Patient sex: M
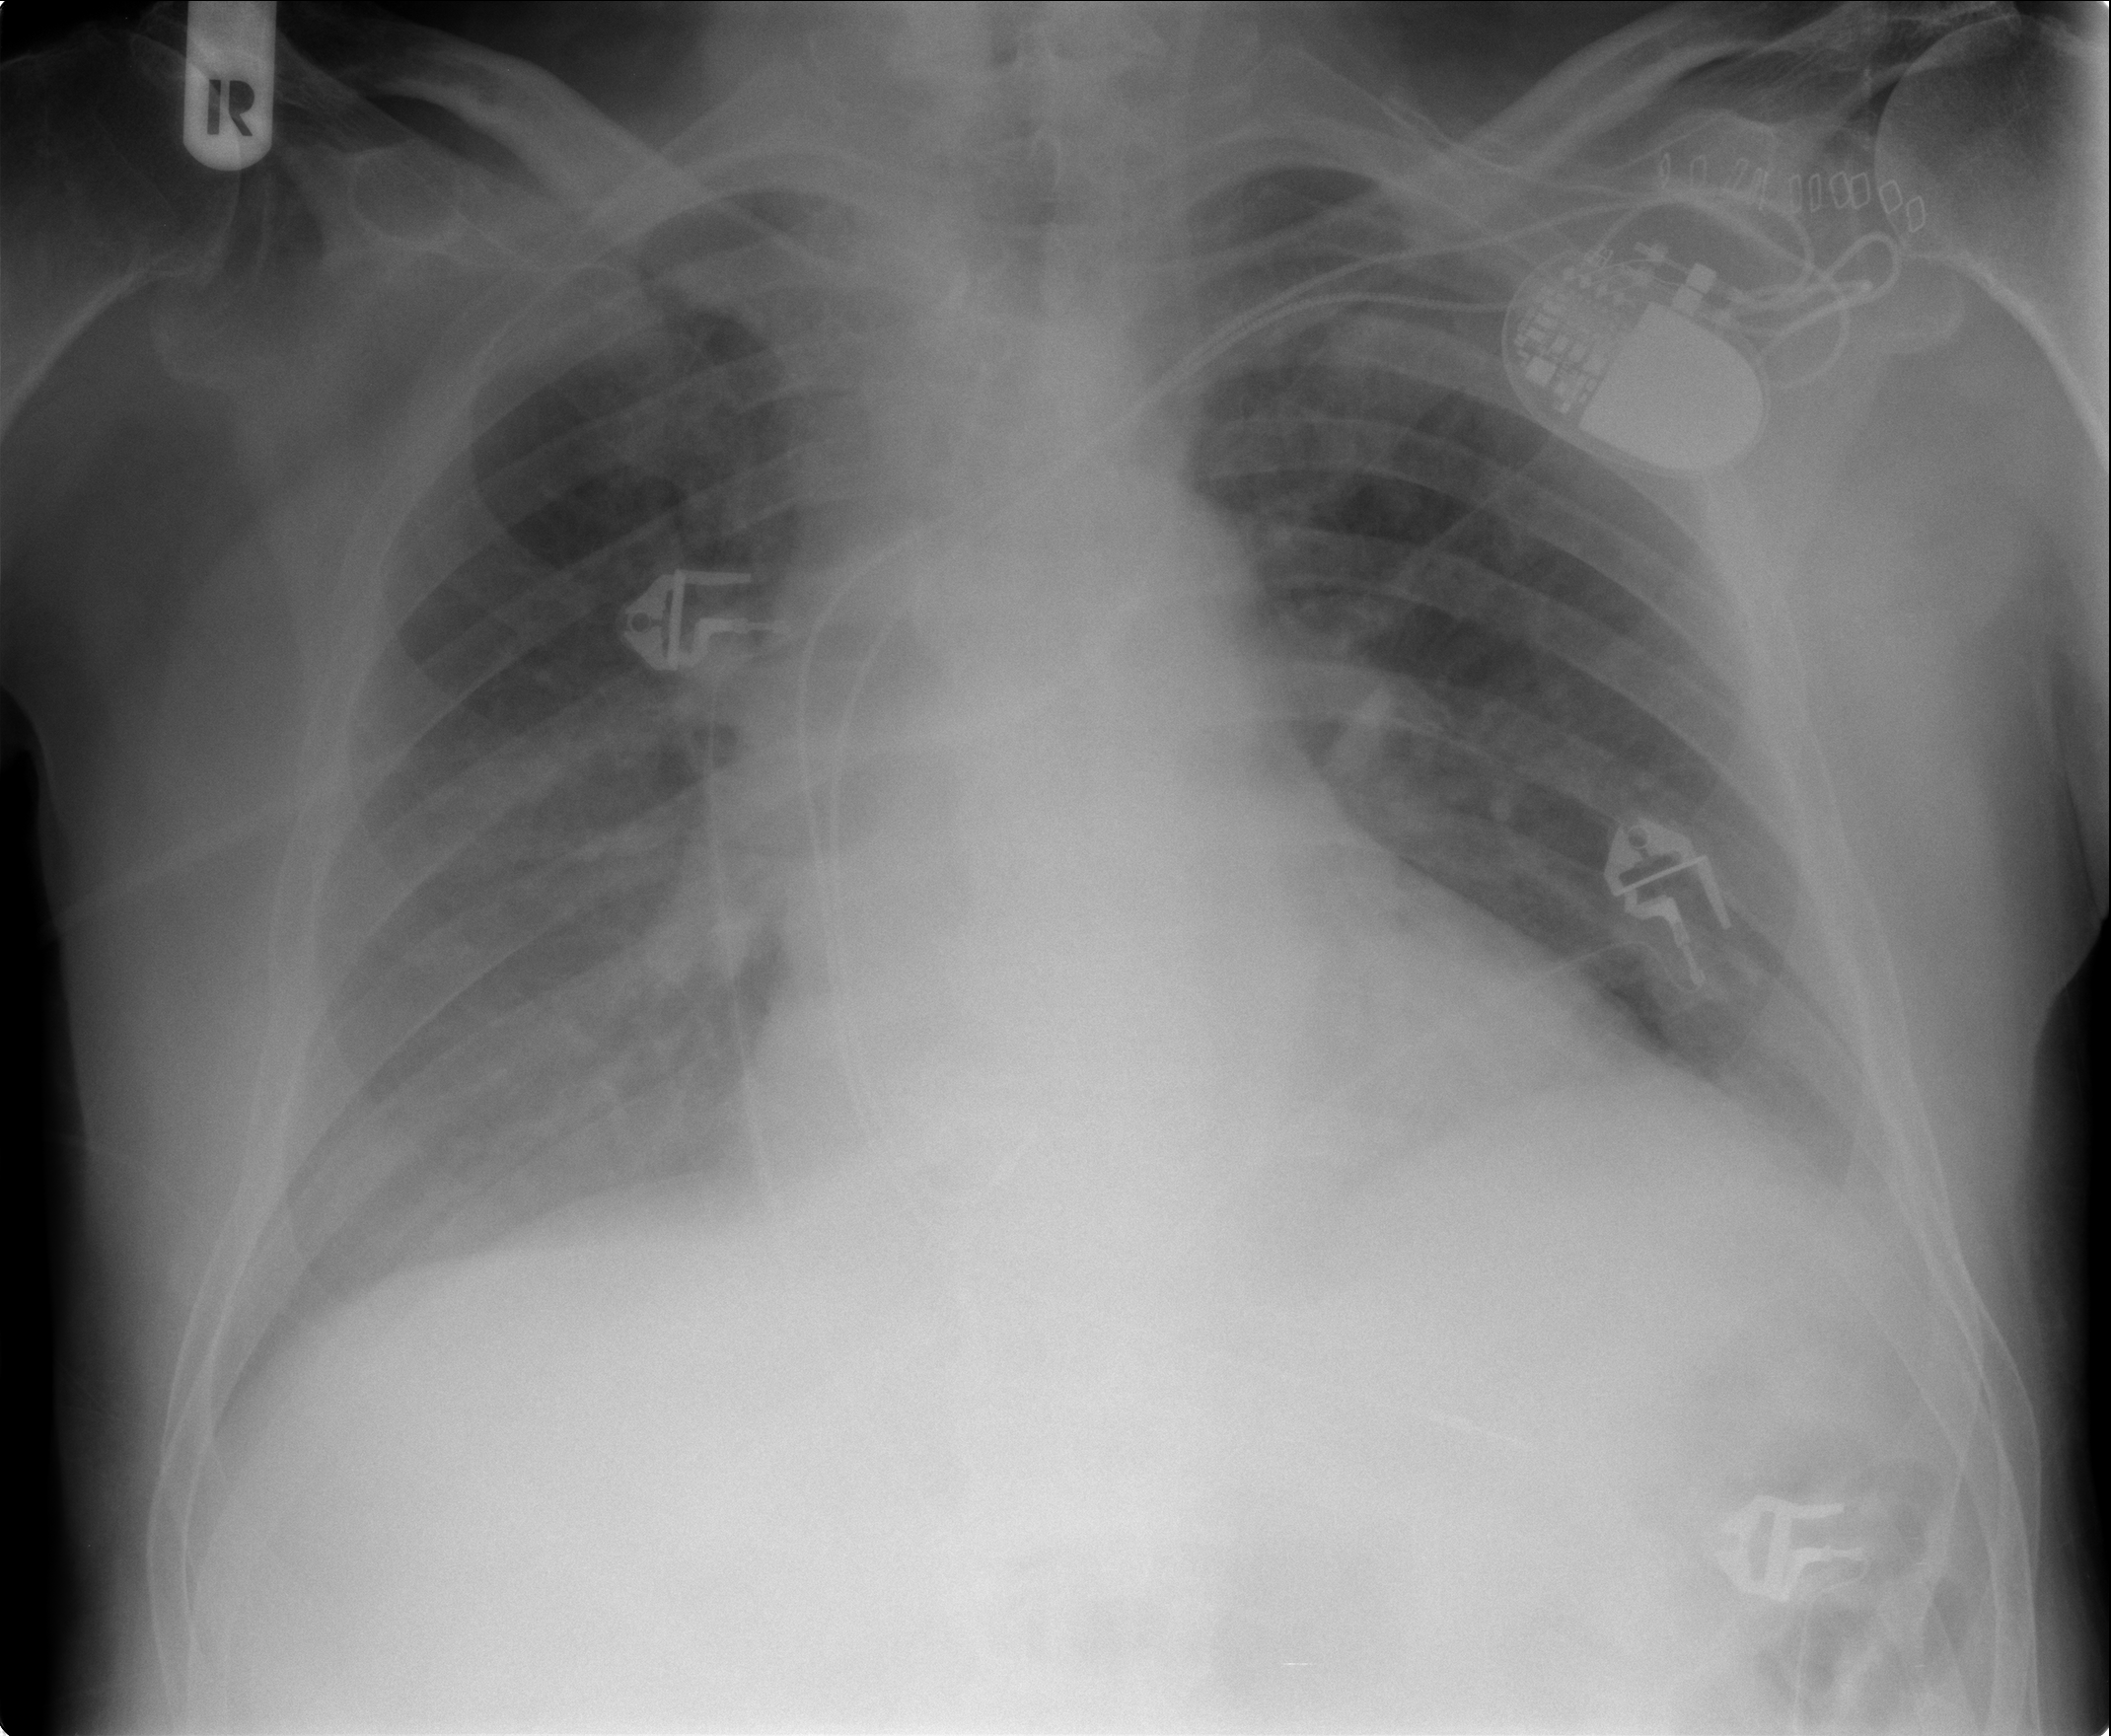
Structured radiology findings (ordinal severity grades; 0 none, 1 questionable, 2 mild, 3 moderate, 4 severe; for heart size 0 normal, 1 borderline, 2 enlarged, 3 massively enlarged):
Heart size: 2
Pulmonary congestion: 3
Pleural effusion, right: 1
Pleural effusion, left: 1
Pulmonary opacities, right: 0
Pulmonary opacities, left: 0
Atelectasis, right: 0
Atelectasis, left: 0